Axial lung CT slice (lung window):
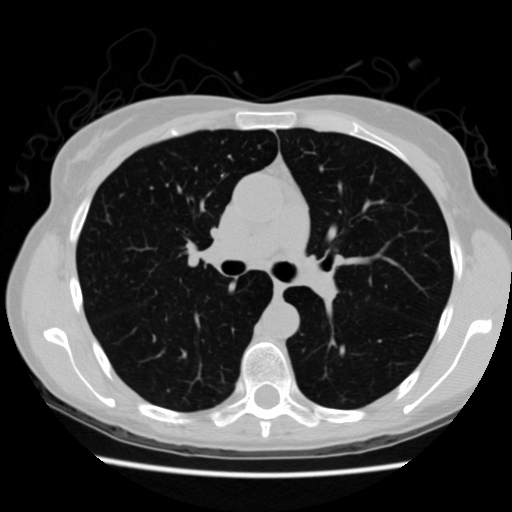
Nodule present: no